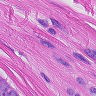
Metastatic tissue present: yes